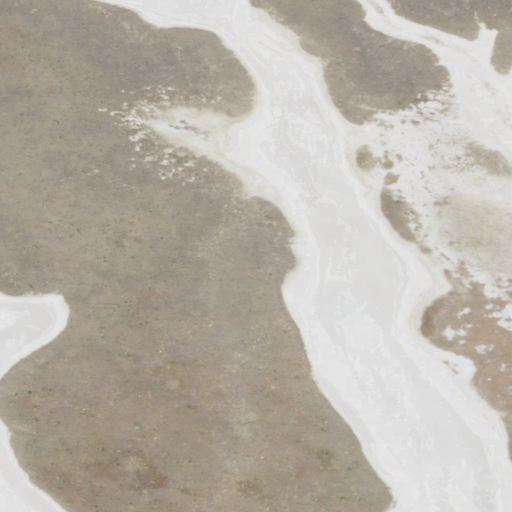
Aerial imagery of depression(s) in Montana named Hailstone Basin containing shrub, herbaceous wetlands, open water, grassland, and barren land